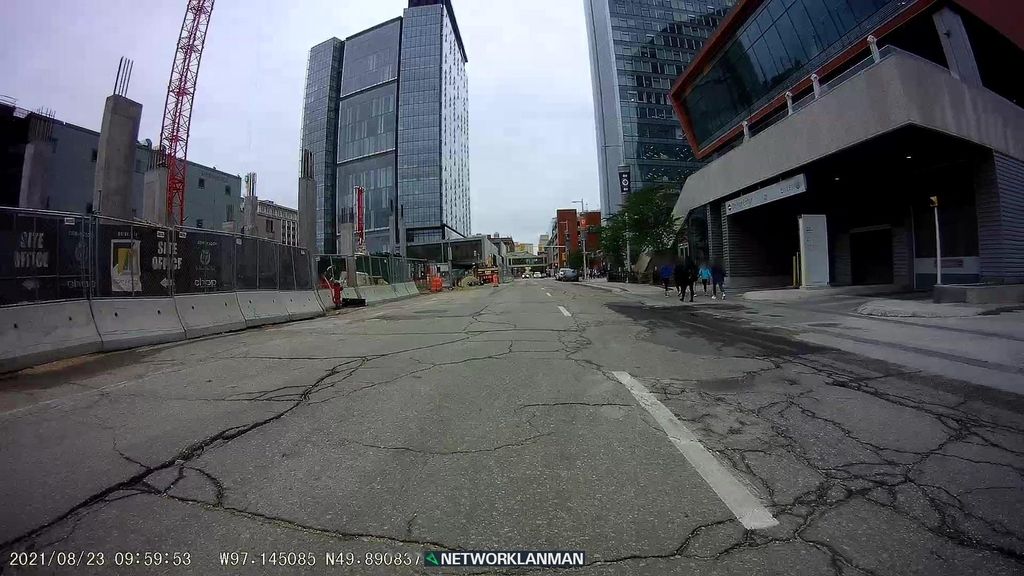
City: winnipeg